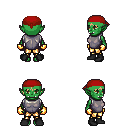
a pixel art fantasy rpg character, female body template, orc, green skin, steel chest armor, gold greaves, plain hairstyle, red bandana, gold gloves, black shoes, four views (front, back, left, right), 2x2 character sprite sheet, small pixel art, hard edges, no anti-aliasing